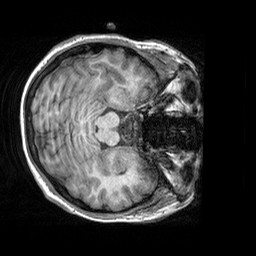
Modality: T1w
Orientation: axial
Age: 27
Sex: female
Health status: healthy
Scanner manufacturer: siemens
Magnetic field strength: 3 T
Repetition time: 2.3 s
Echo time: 0.00303 s